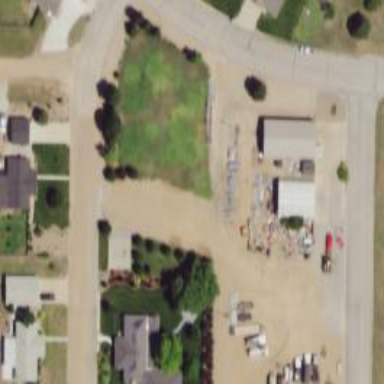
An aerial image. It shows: Alley classified as service road.